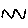
Label: zigzag